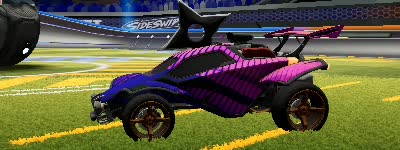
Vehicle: octane